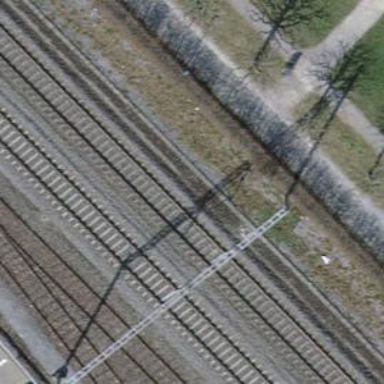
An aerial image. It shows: Railway track with contact lines for electrification.